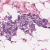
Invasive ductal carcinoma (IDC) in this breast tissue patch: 0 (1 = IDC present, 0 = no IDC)